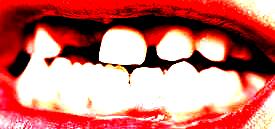
Condition: hypodontia